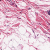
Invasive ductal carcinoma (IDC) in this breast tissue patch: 0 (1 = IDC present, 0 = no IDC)